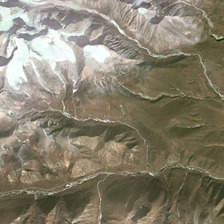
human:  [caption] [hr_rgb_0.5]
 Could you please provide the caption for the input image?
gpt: white snows cover part of light green mountains .

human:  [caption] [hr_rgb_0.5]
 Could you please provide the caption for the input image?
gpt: white snows cover part of light green mountains .

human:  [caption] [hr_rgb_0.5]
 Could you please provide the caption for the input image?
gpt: white snows cover part of light green mountains .

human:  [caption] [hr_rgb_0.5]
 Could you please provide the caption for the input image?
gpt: white snows cover part of light green mountains .

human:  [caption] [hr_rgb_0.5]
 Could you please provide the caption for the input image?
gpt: white snows cover part of light green mountains .